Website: ulta-beauty
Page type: billing-address
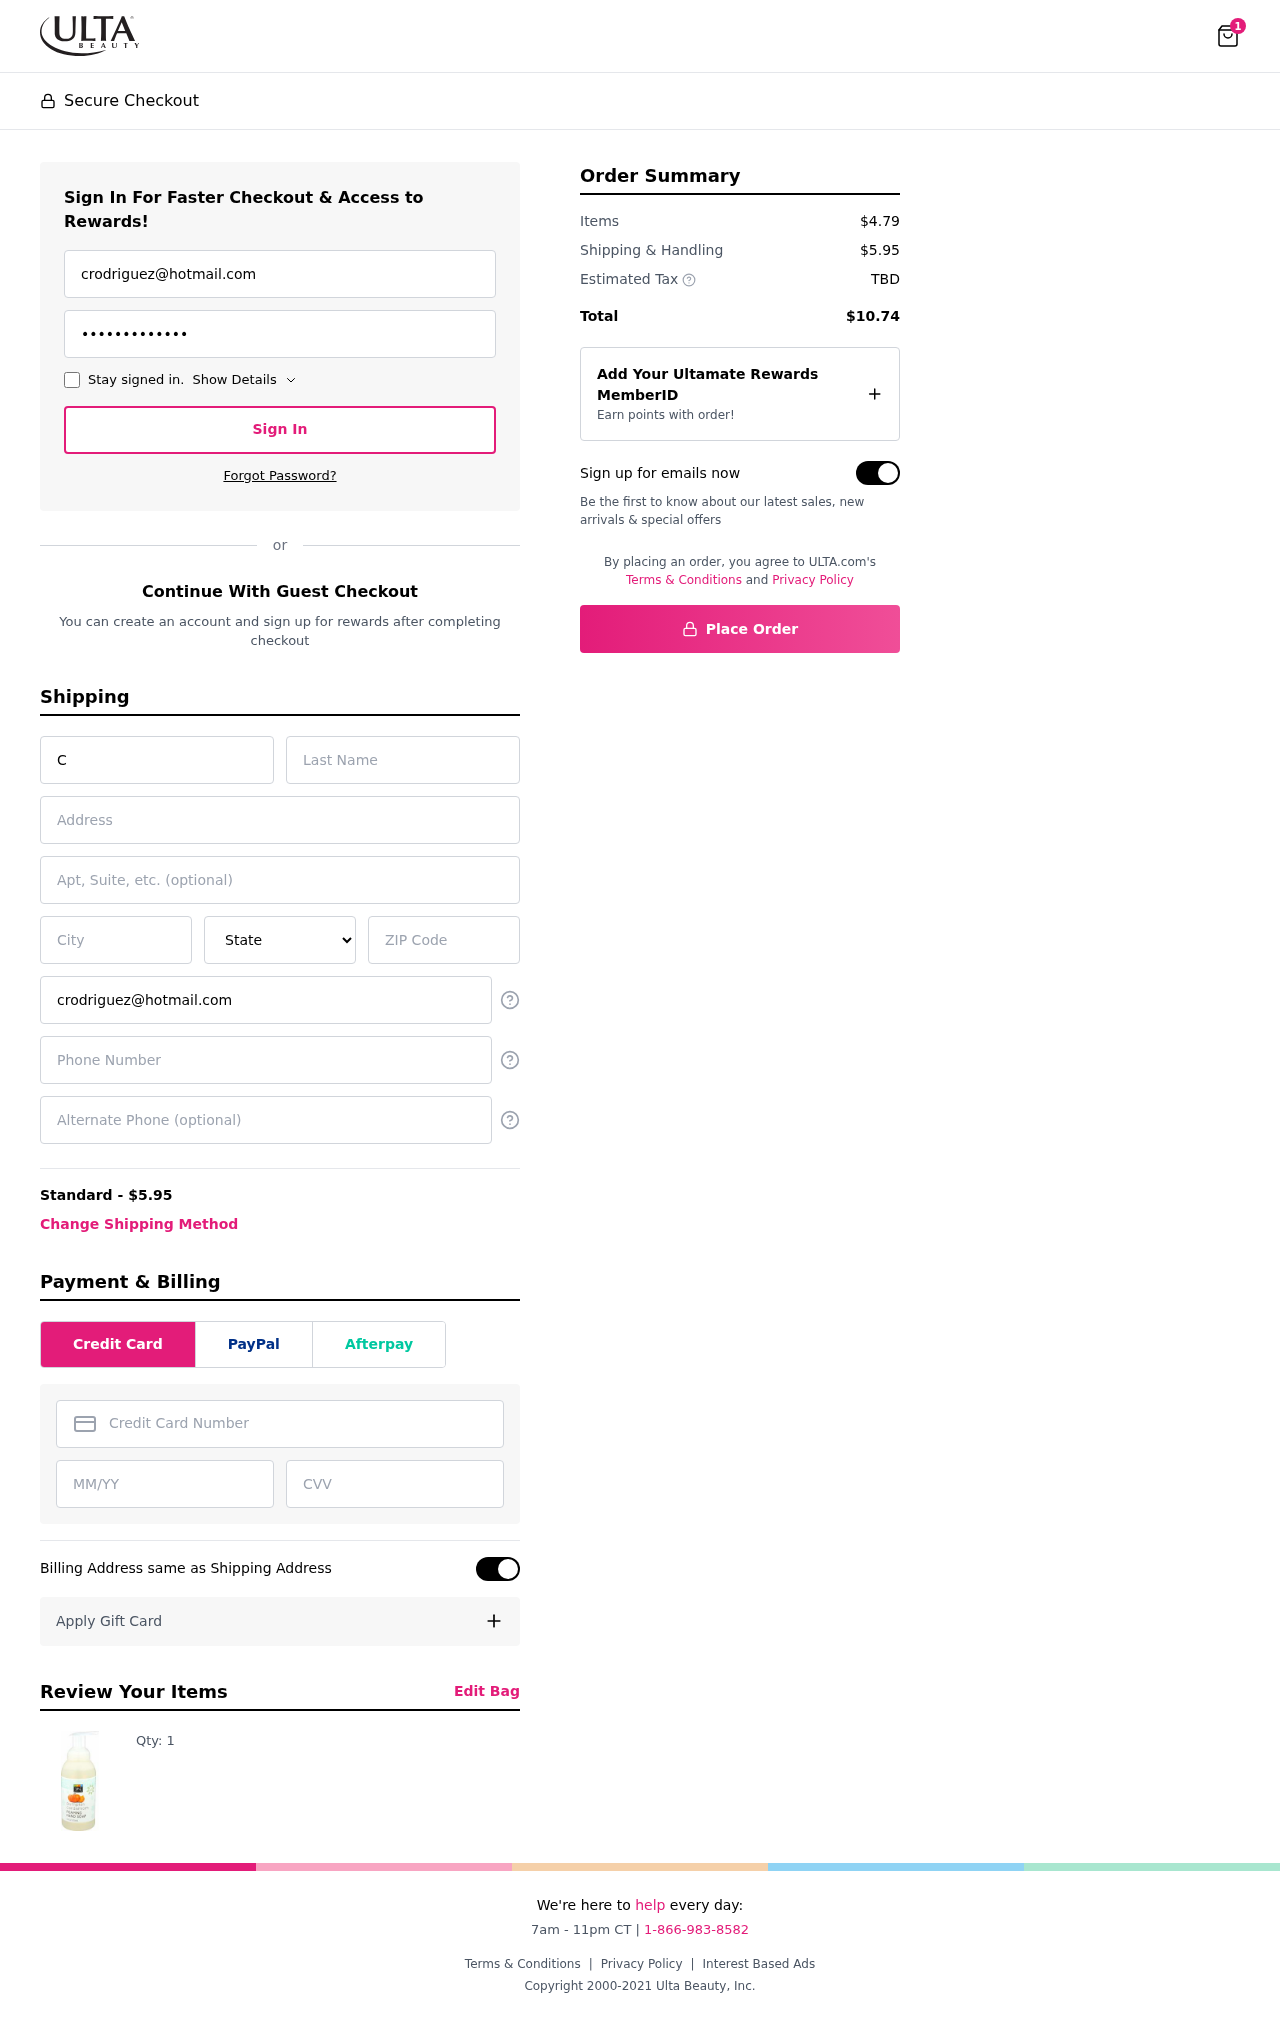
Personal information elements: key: PII_STATE
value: Massachusetts
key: PII_EMAIL
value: crodriguez@hotmail.com
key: PII_FIRSTNAME
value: Craig
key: PII_LASTNAME
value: Rodriguez
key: PII_STREET
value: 8322 Walker Course Apt. 756
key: PII_STREET2
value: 905 Ramsey Spring
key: PII_CITY
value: Port Catherinebury
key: PII_POSTCODE
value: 87995
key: PII_PHONE
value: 6235640730
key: PII_ALT_PHONE
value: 4026793736
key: PII_CARD_NUMBER
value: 3497 0797 3066 343
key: PII_CARD_EXPIRY
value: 09/29
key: PII_CARD_CVV
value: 4919
Product elements: key: PRODUCT1_QUANTITY
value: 1
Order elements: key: ORDER_NUM_ITEMS
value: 1
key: ORDER_SHIPPING_COST
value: $5.95
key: ORDER_SUBTOTAL
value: $4.79
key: ORDER_TOTAL
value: $10.74